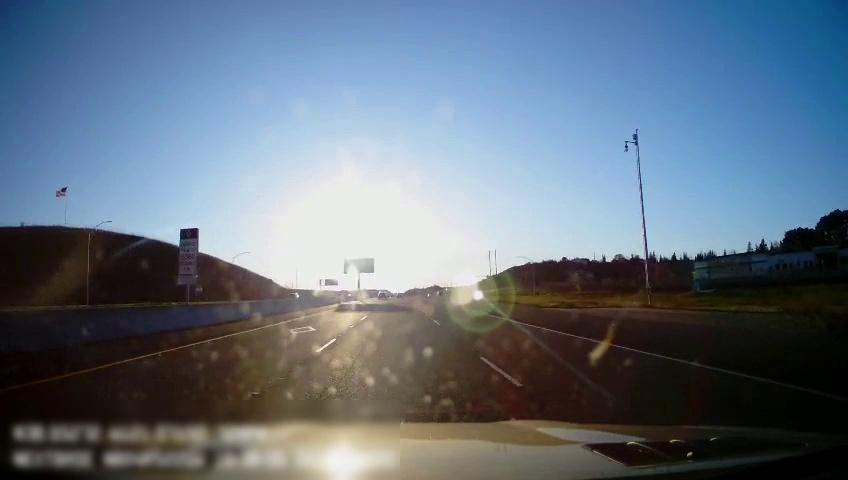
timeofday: Day
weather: Sunny
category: Drivable Space
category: Vehicles | SUV
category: Lanes | Current Lane
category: Lanes | Current Lane
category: Lanes | Alternate Lane
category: Lanes | Alternate Lane